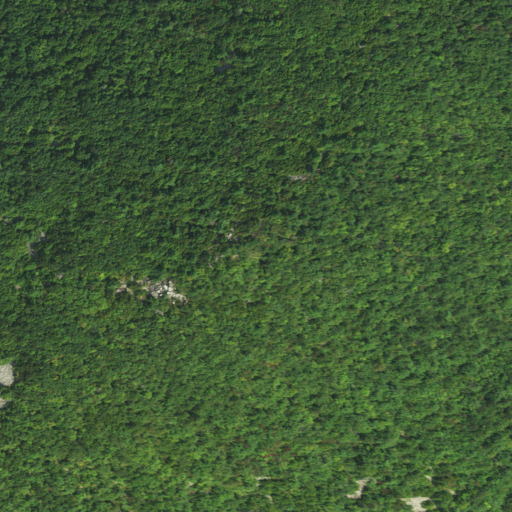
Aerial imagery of mountain in Virginia named Kelley Mountain containing mixed forest, deciduous forest, evergreen forest, and pasture